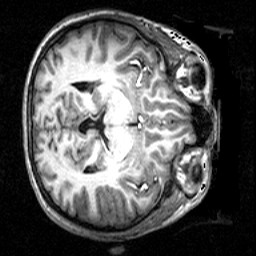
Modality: T1w
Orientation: axial
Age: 22
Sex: female